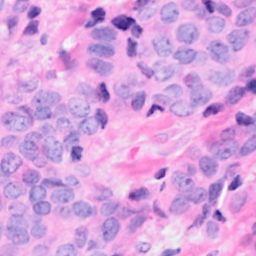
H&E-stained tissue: Breast